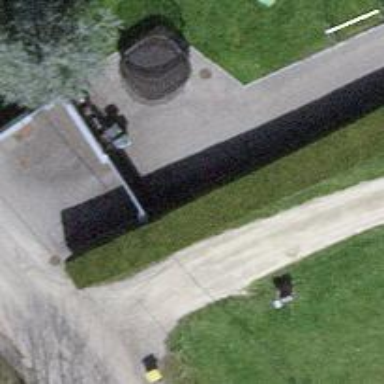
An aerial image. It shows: Gate.